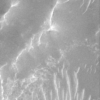
Label: not_dusty